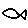
Label: fish